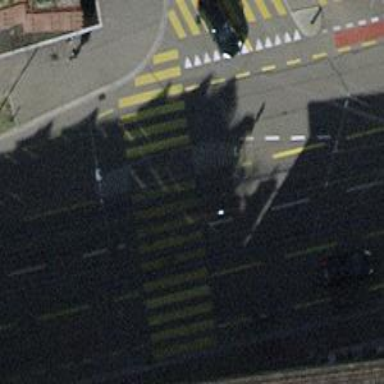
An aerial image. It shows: Tram crossing on the railway.